Field crop: maize
Growth stage: 1
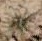
Species: salsola